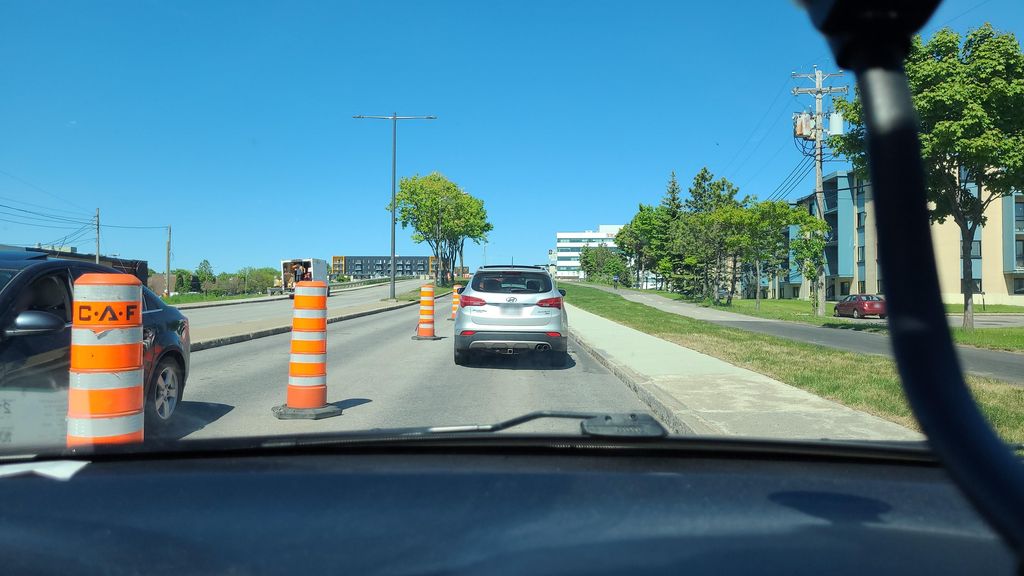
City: quebec_city